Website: home-depot
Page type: account-selection
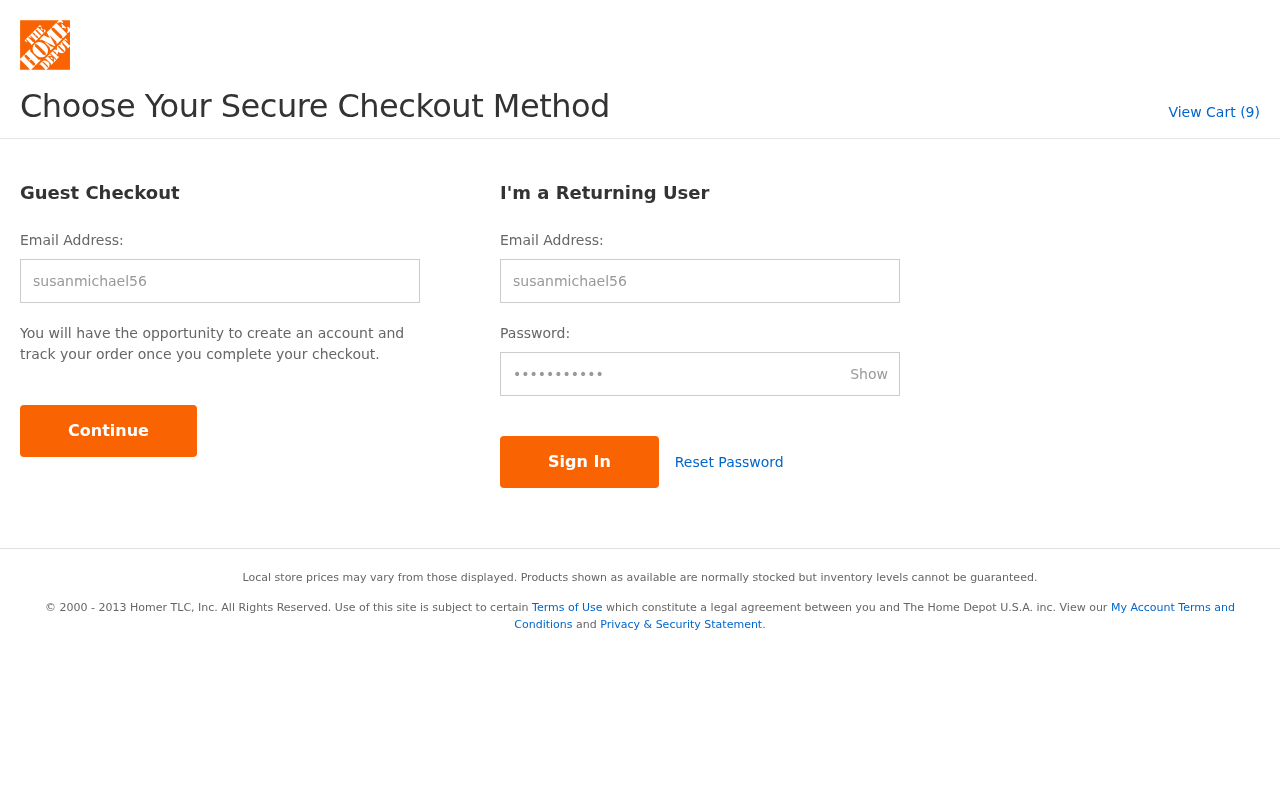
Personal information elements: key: PII_LOGIN_USERNAME
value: susanmichael56
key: PII_LOGIN_USERNAME2
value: susanmichael56
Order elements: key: ORDER_NUM_ITEMS
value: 9